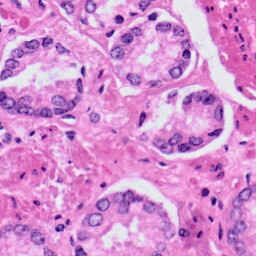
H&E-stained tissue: Prostate